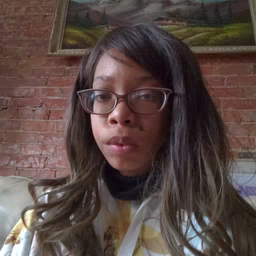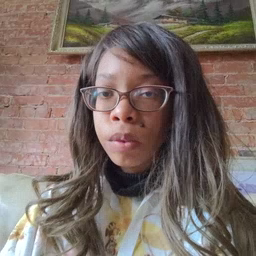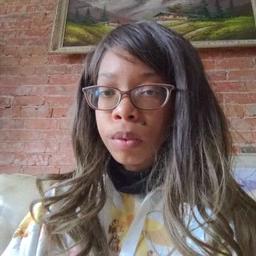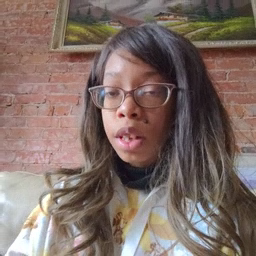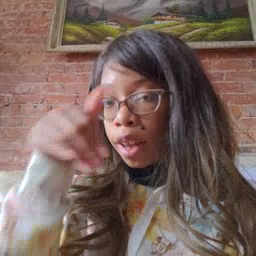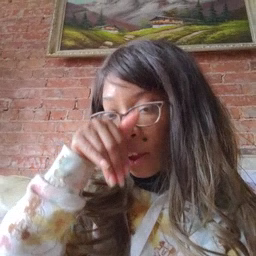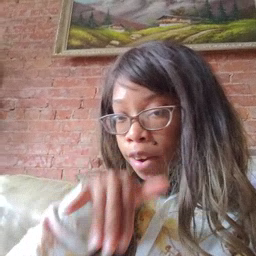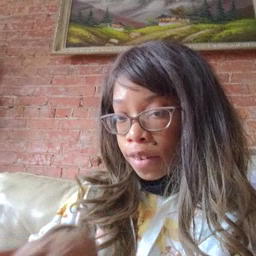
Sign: elephant